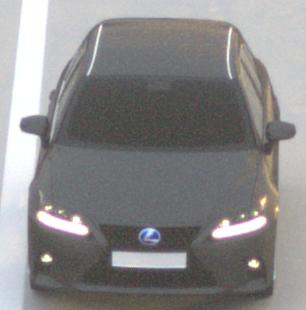
Make: Lexus
Model: CT 200h
Detailed model: CT (A10)
Model produced from: 2014/03
Model produced until: 2017/10
Doors: 5
Color: gray
Road condition: dry road
Daytime: sunrise or sunset
Contrast: low contrast